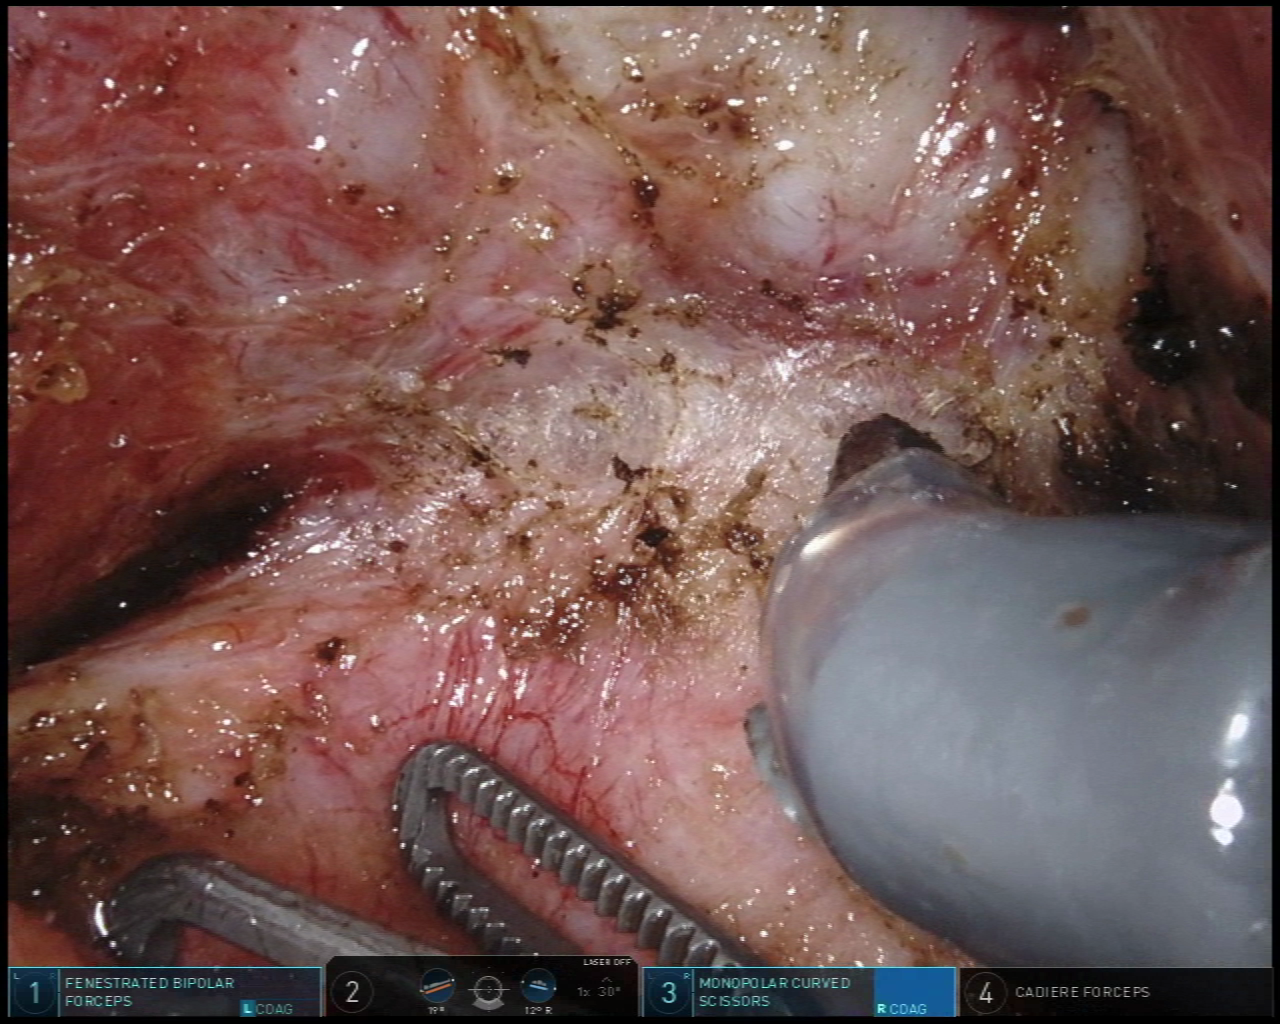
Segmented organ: vesicular_glands
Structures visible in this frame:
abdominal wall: no
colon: no
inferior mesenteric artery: no
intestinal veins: no
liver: no
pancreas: no
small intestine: no
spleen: no
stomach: no
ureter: no
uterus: no
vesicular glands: yes